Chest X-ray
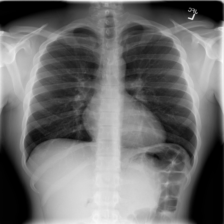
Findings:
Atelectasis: negative
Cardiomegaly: negative
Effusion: negative
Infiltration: negative
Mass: negative
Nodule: negative
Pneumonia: negative
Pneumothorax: negative
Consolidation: negative
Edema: negative
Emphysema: negative
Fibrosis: negative
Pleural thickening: negative
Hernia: negative